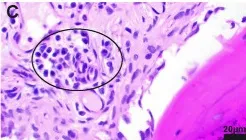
(A-E) Photomicrographs of tissue submitted for histopathological evaluation.
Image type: pathology (h&e)